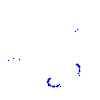
Particle: kaon